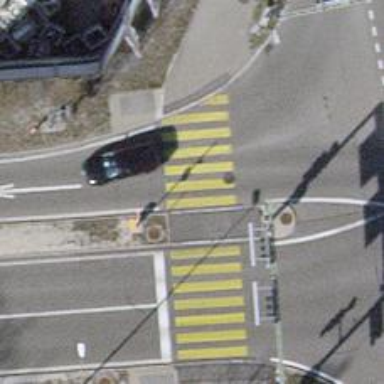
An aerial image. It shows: Crossing with traffic signals.